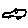
Label: car